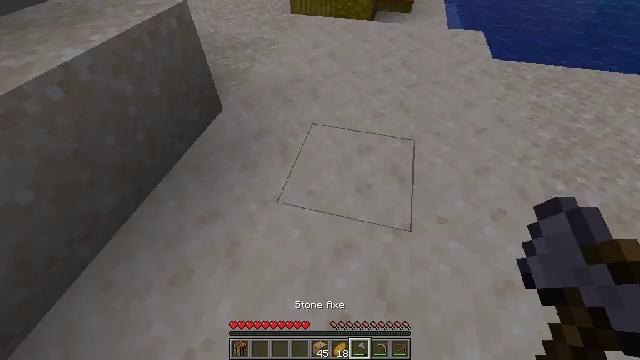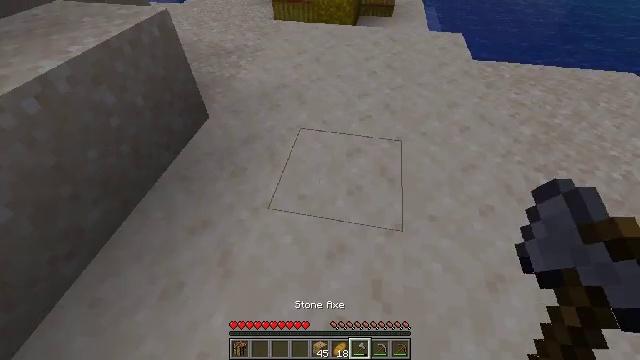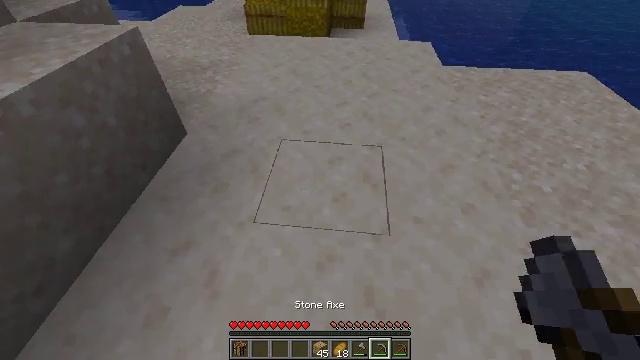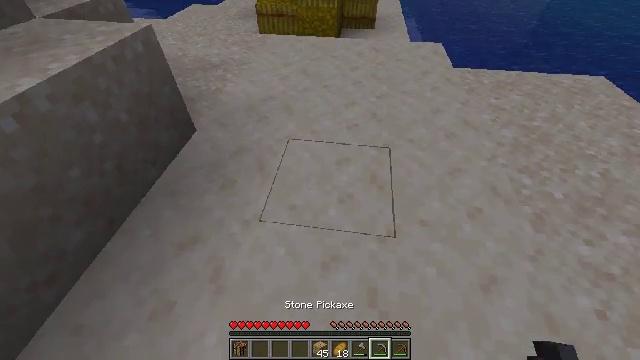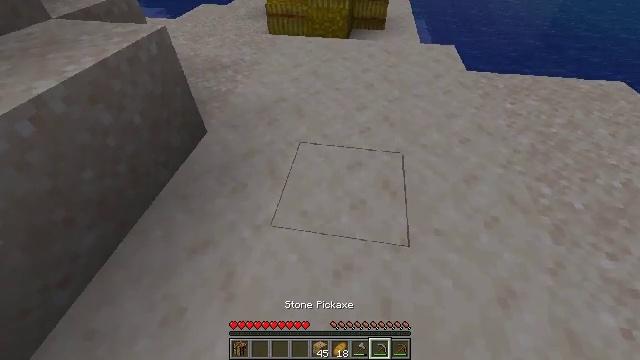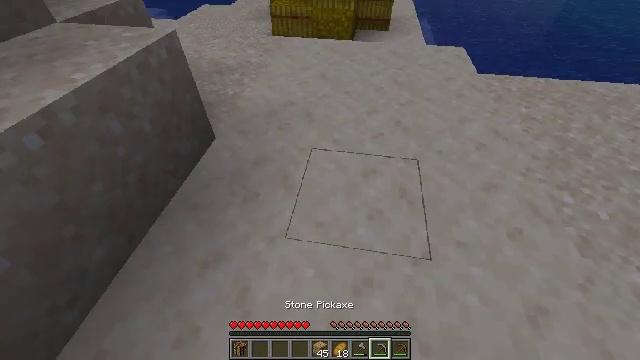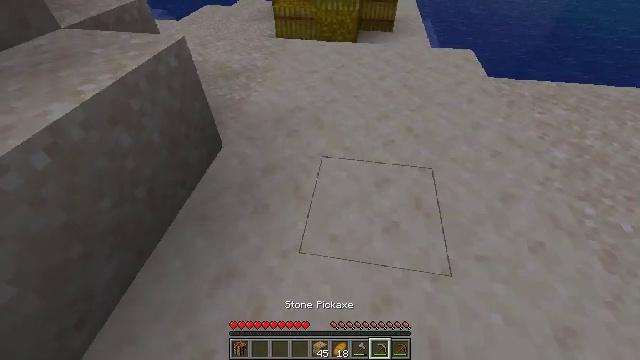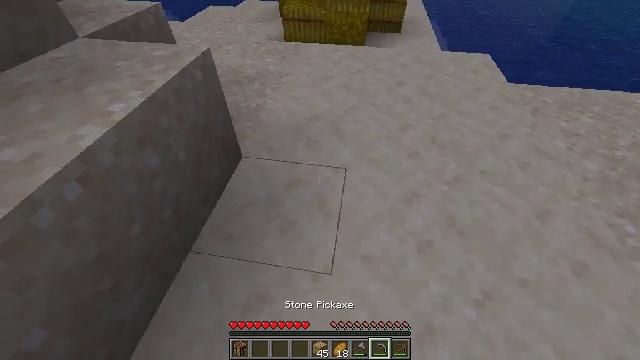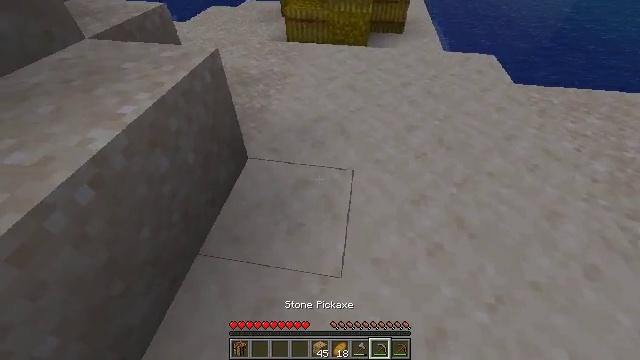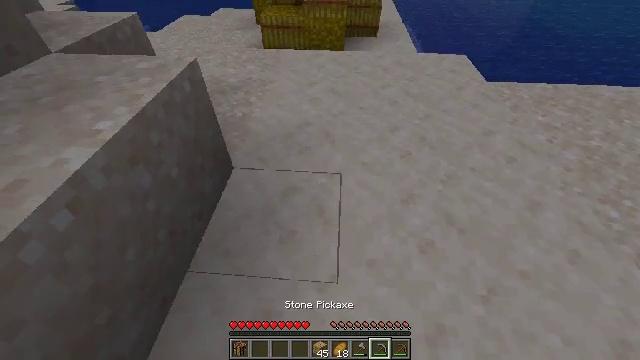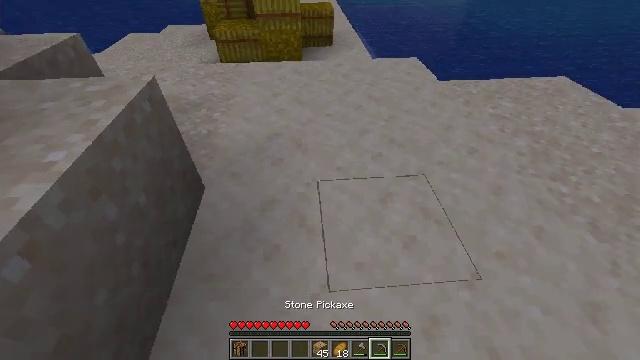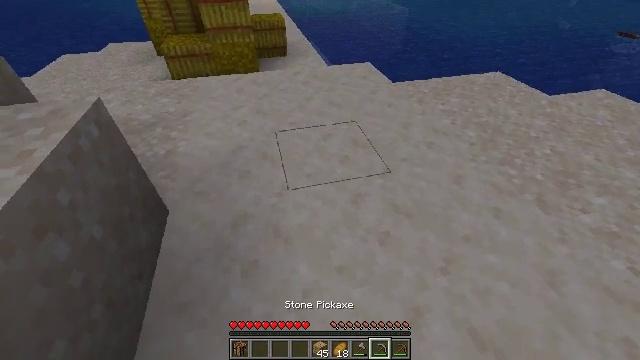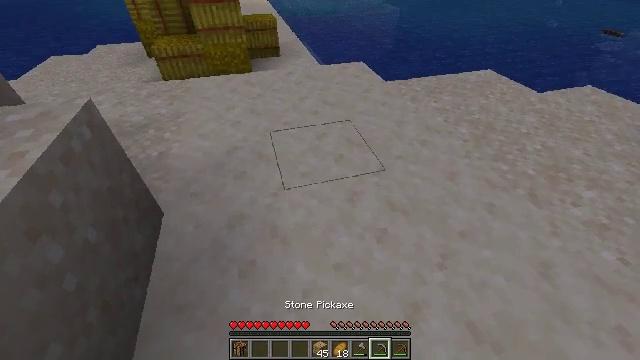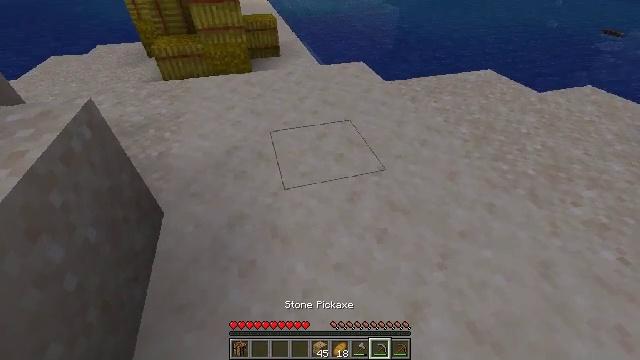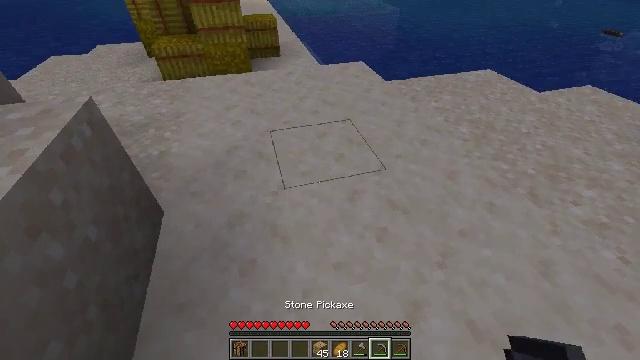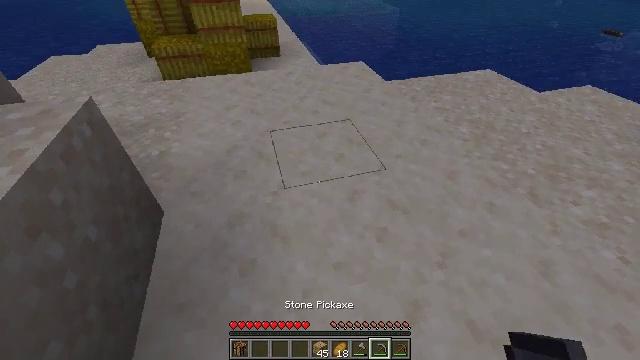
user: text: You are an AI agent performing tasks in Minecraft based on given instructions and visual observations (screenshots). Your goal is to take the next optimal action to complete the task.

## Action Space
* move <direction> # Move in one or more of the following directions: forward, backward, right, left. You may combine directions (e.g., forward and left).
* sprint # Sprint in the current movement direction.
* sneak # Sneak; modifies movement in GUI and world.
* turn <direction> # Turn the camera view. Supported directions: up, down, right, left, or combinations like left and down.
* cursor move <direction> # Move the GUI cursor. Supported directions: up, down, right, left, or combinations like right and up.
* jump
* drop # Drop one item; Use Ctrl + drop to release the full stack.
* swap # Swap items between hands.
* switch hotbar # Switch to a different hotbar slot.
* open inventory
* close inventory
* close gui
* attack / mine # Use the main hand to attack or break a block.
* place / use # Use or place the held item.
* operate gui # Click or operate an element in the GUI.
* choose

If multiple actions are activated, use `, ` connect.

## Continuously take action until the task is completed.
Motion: motion action
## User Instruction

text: Break the smooth sandstone to collect it.
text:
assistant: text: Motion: no_op
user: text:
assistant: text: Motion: turn right and up, switch to hotbar 8
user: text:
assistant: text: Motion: turn left
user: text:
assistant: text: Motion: move forward and move left, turn left
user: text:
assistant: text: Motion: move forward and move left
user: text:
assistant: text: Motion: move forward and move left
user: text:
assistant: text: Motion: move left
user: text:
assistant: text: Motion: no_op
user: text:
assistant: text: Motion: turn right
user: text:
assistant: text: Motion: turn right and up
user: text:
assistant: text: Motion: turn right and up
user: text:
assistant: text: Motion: turn right
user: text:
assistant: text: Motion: no_op
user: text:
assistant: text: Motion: no_op
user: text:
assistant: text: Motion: no_op
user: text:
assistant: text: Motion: no_op
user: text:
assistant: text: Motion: no_op
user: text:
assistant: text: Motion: turn left and down
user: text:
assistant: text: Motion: turn left and down
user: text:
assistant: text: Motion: turn left and down, attack / mine
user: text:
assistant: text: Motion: turn down, attack / mine
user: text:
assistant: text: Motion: attack / mine
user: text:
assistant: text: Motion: attack / mine
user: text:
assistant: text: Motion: attack / mine
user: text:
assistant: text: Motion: attack / mine
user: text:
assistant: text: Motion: attack / mine
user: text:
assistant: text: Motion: attack / mine
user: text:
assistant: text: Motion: attack / mine
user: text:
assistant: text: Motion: turn left, attack / mine
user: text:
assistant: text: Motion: turn left, attack / mine